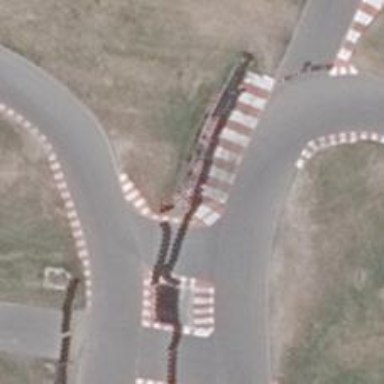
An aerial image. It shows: Asphalt service raceway for karting.